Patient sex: M
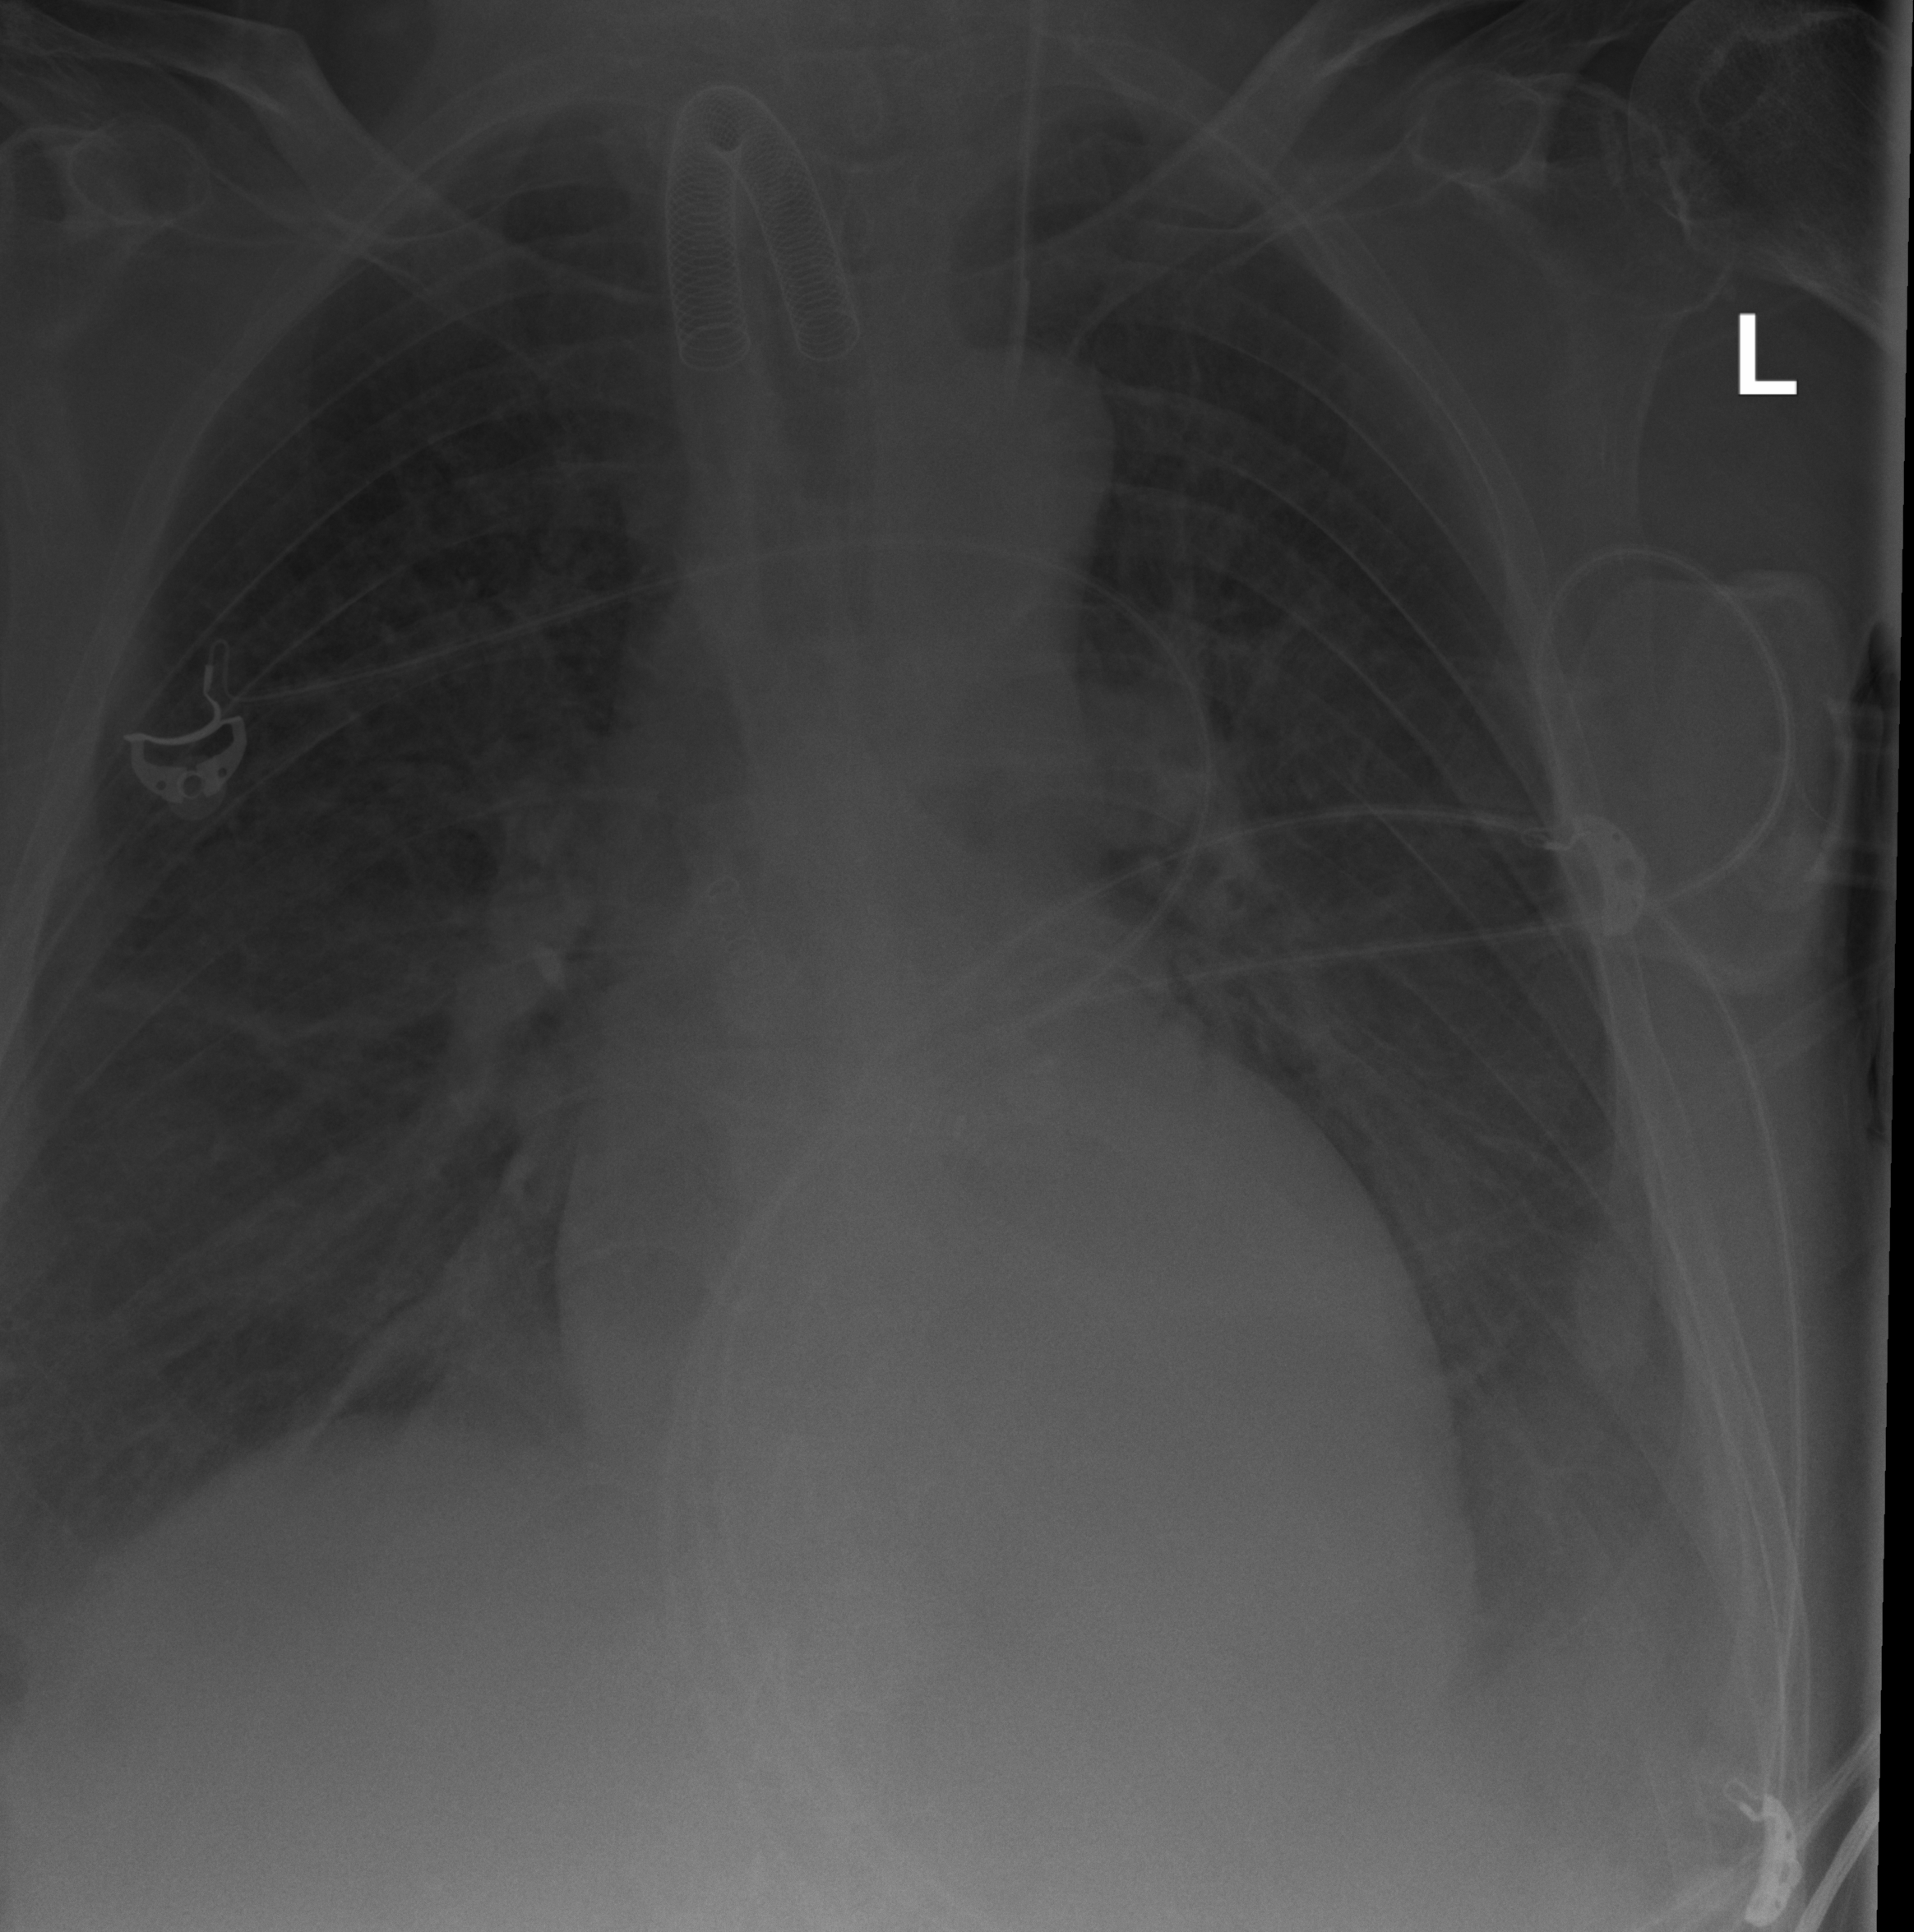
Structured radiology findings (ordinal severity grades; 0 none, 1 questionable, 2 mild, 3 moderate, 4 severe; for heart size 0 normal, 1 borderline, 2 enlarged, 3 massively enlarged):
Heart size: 1
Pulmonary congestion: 0
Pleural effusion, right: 2
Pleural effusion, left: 2
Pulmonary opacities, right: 0
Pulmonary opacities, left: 0
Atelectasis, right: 2
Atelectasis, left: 2